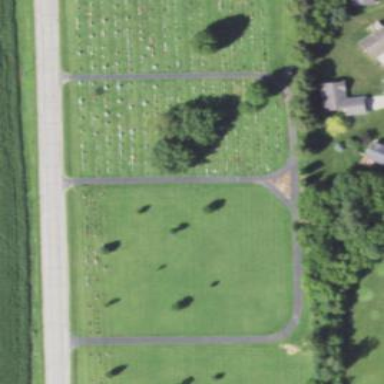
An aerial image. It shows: Cemetery.